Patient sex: M
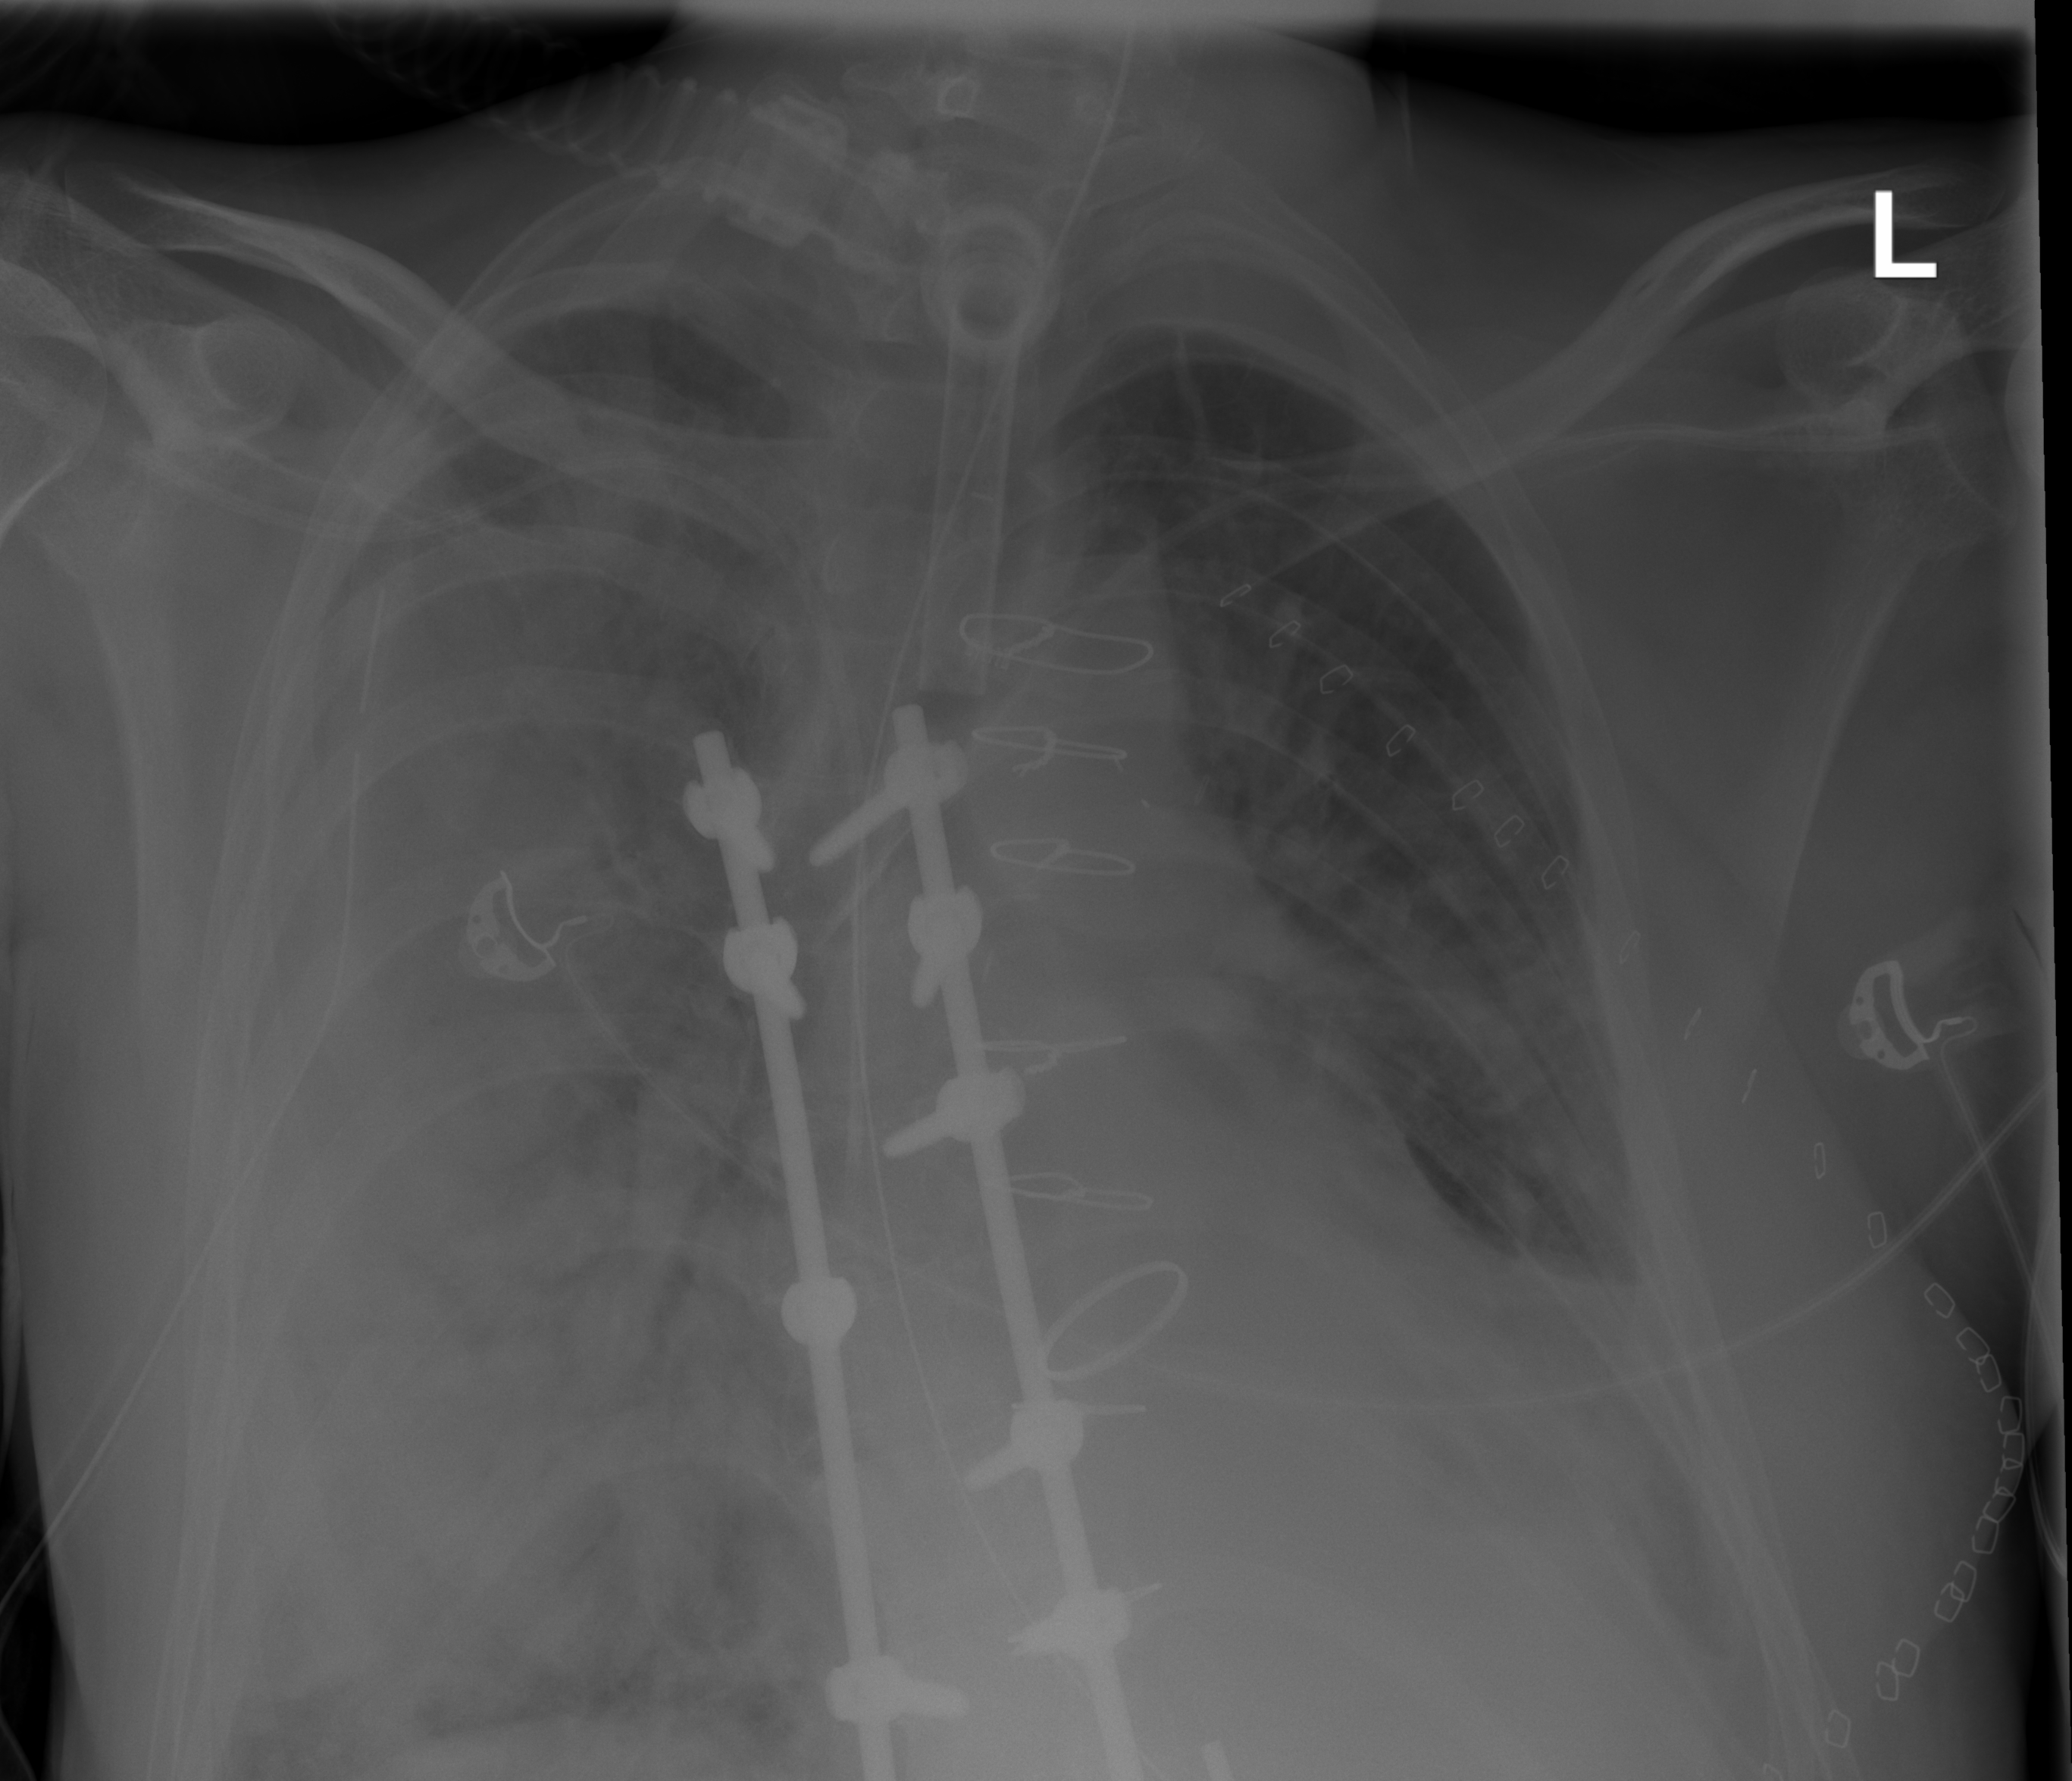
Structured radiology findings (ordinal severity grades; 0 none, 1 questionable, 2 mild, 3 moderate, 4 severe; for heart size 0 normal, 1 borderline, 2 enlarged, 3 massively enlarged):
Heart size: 1
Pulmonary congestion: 2
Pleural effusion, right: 2
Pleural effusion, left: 2
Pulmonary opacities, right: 3
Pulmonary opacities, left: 2
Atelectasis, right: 2
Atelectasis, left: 2